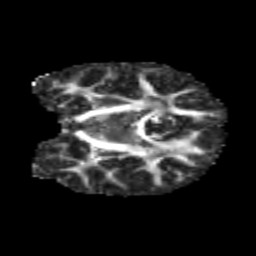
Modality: FA
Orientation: coronal
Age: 11
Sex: male
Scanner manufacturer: siemens
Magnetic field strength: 3 T
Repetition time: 3.8 s
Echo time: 0.07 s